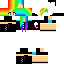
A female human skin with medium skin, wearing blonde long hair dressed in a blue tshirt and black pants, featuring a closed mouth.